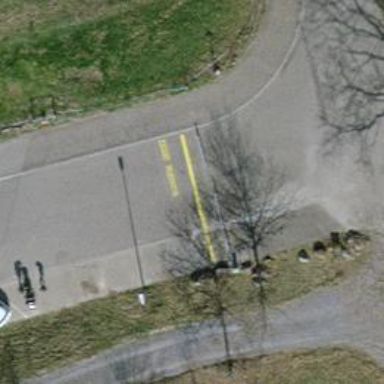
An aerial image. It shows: Cycle barrier.